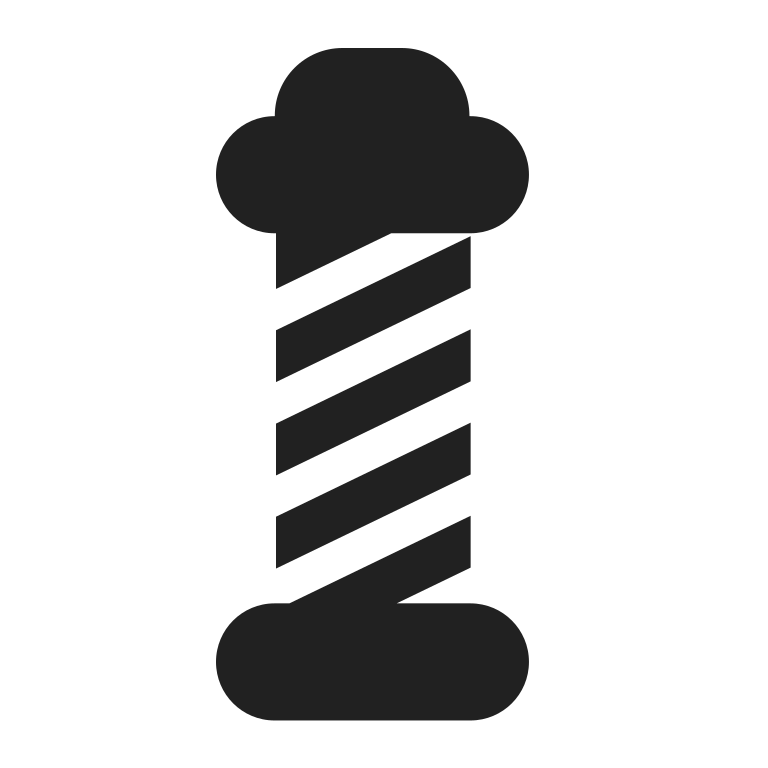
barber pole high contrast